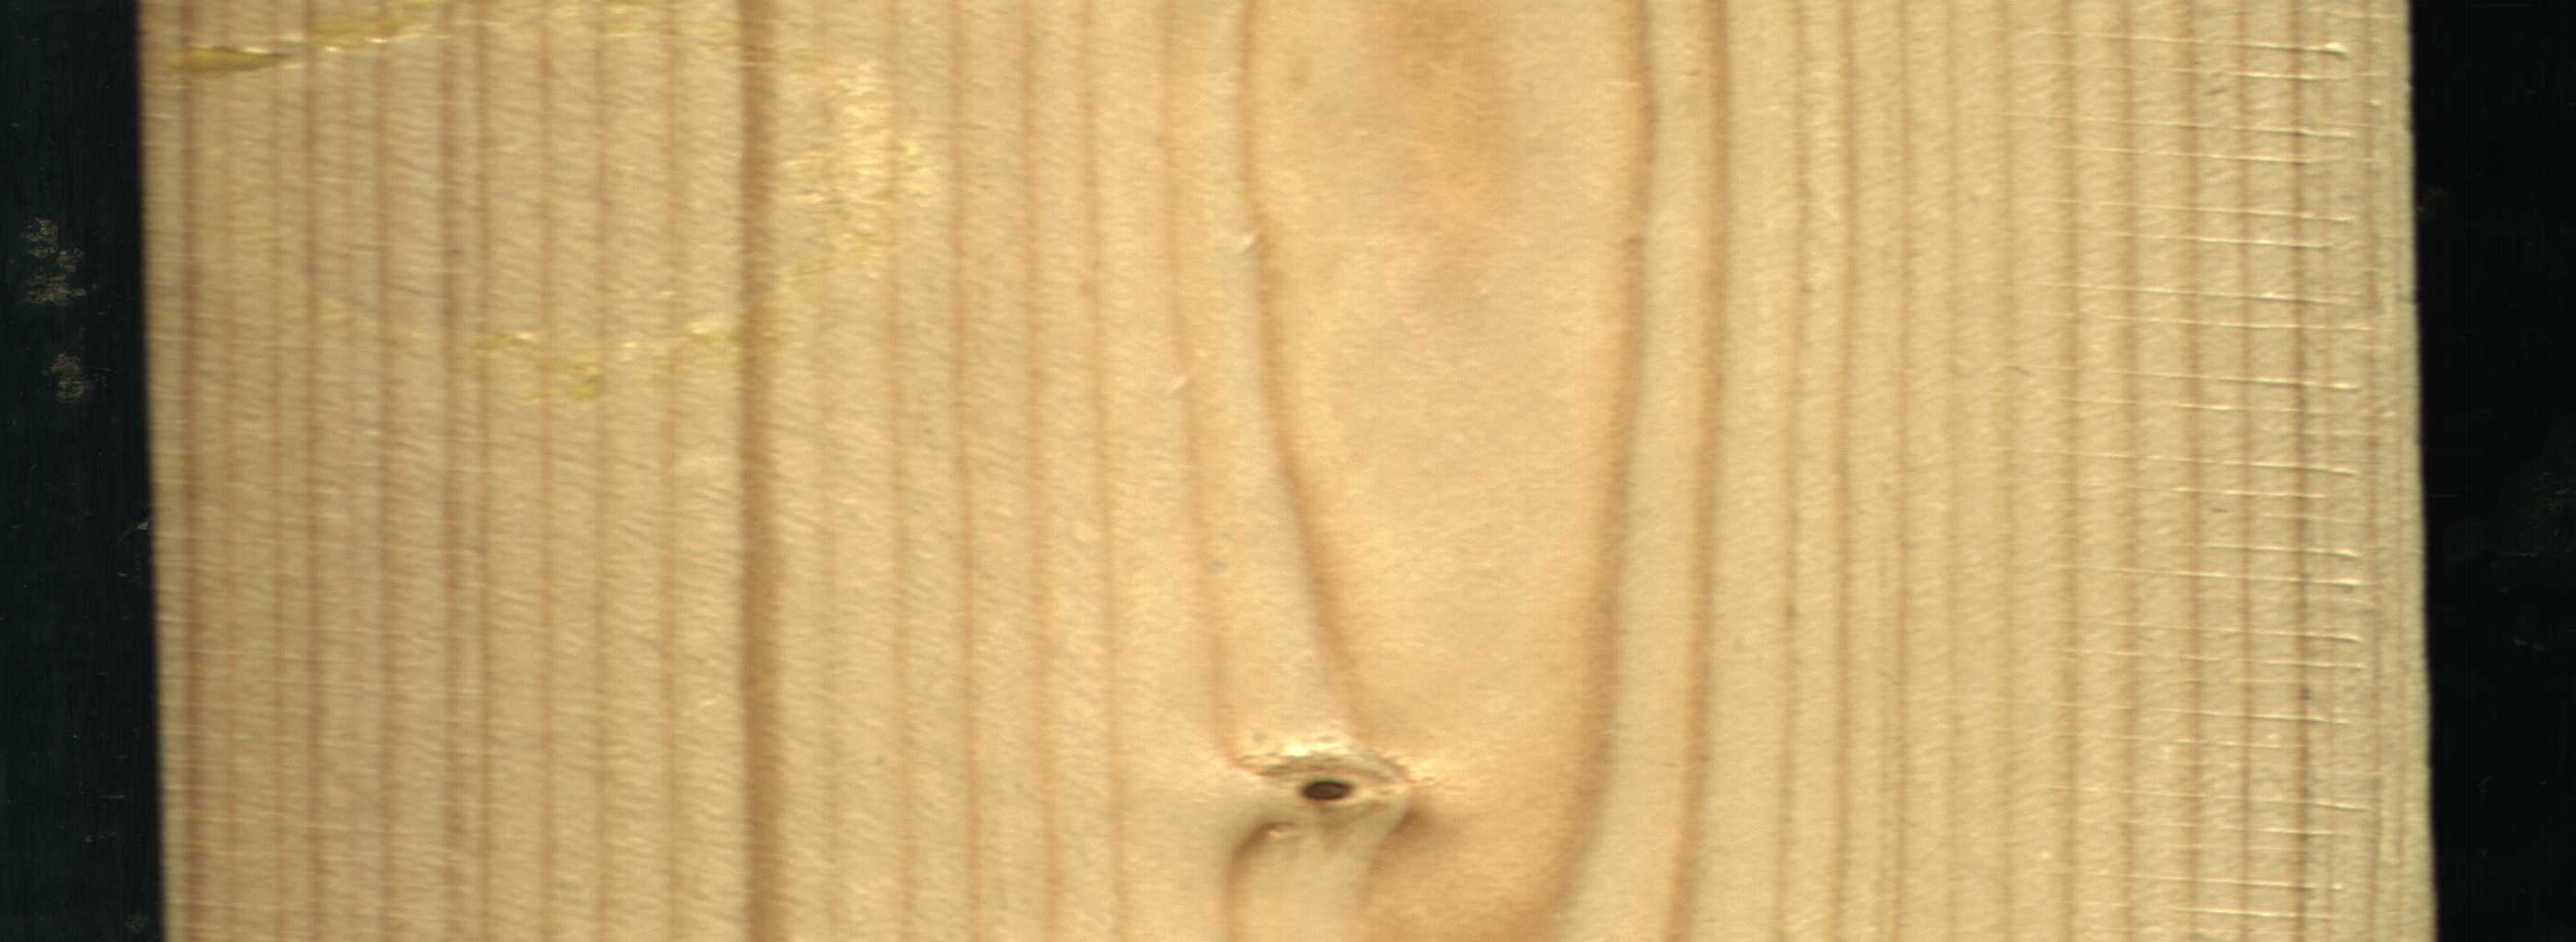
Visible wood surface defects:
resin
Live_Knot